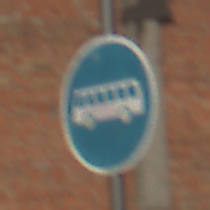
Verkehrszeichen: Busssonderstreifen
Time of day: MorningAfternoon
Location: Outdoor (Suburban)
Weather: PartlyCloudy
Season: NotSpecified
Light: Natural